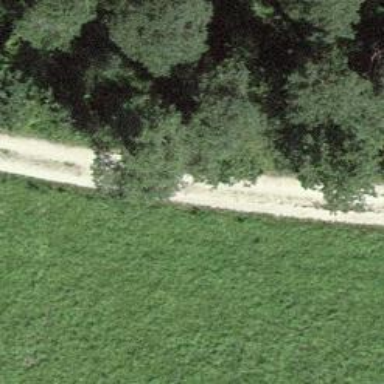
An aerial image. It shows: Track with fine gravel surface of grade2.